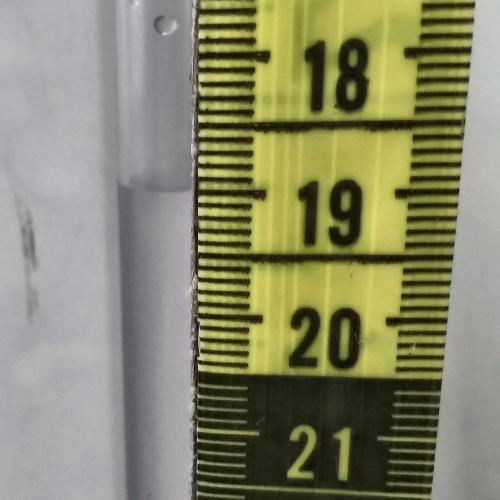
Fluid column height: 19.0 cm